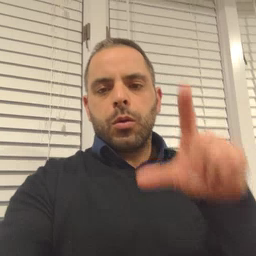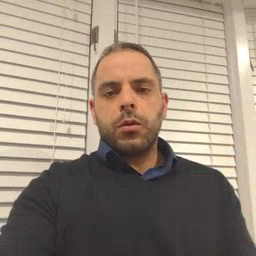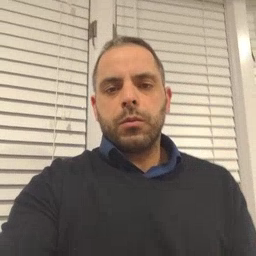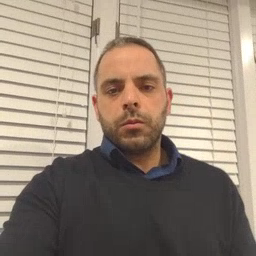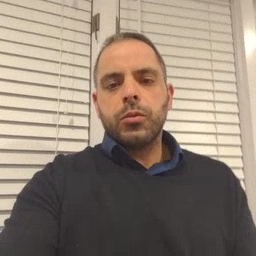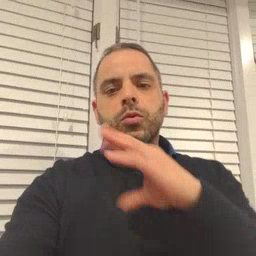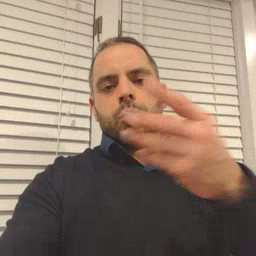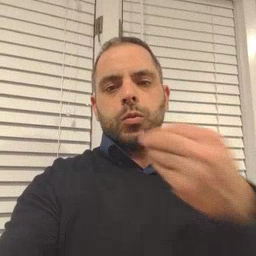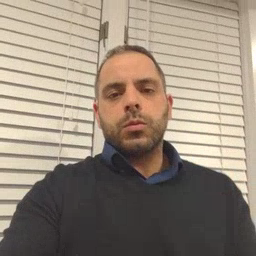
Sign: story